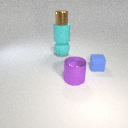
large cyan rubber sphere to the left of small blue rubber cube